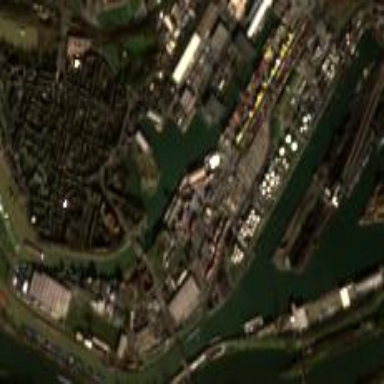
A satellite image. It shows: Industrial area.